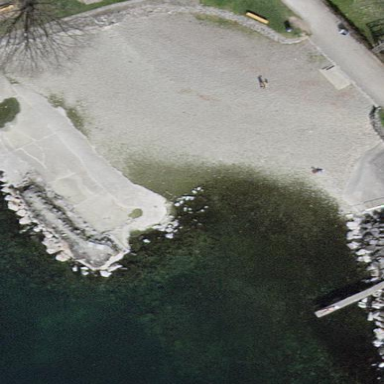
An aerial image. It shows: Beach with pebblestone surface.